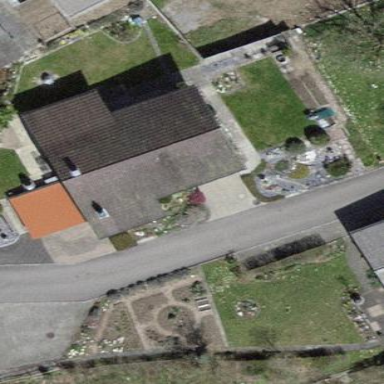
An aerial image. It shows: Building with tile roof.